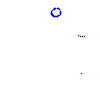
Particle: proton